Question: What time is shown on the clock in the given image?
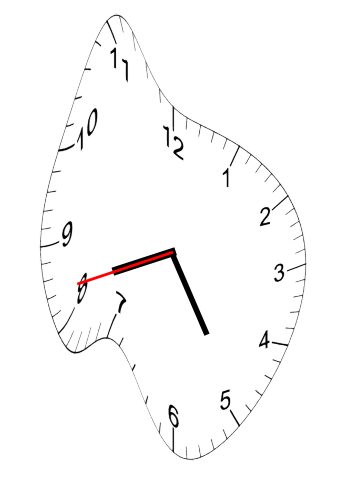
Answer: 08:24:42